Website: bh-photo
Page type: account-dashboard
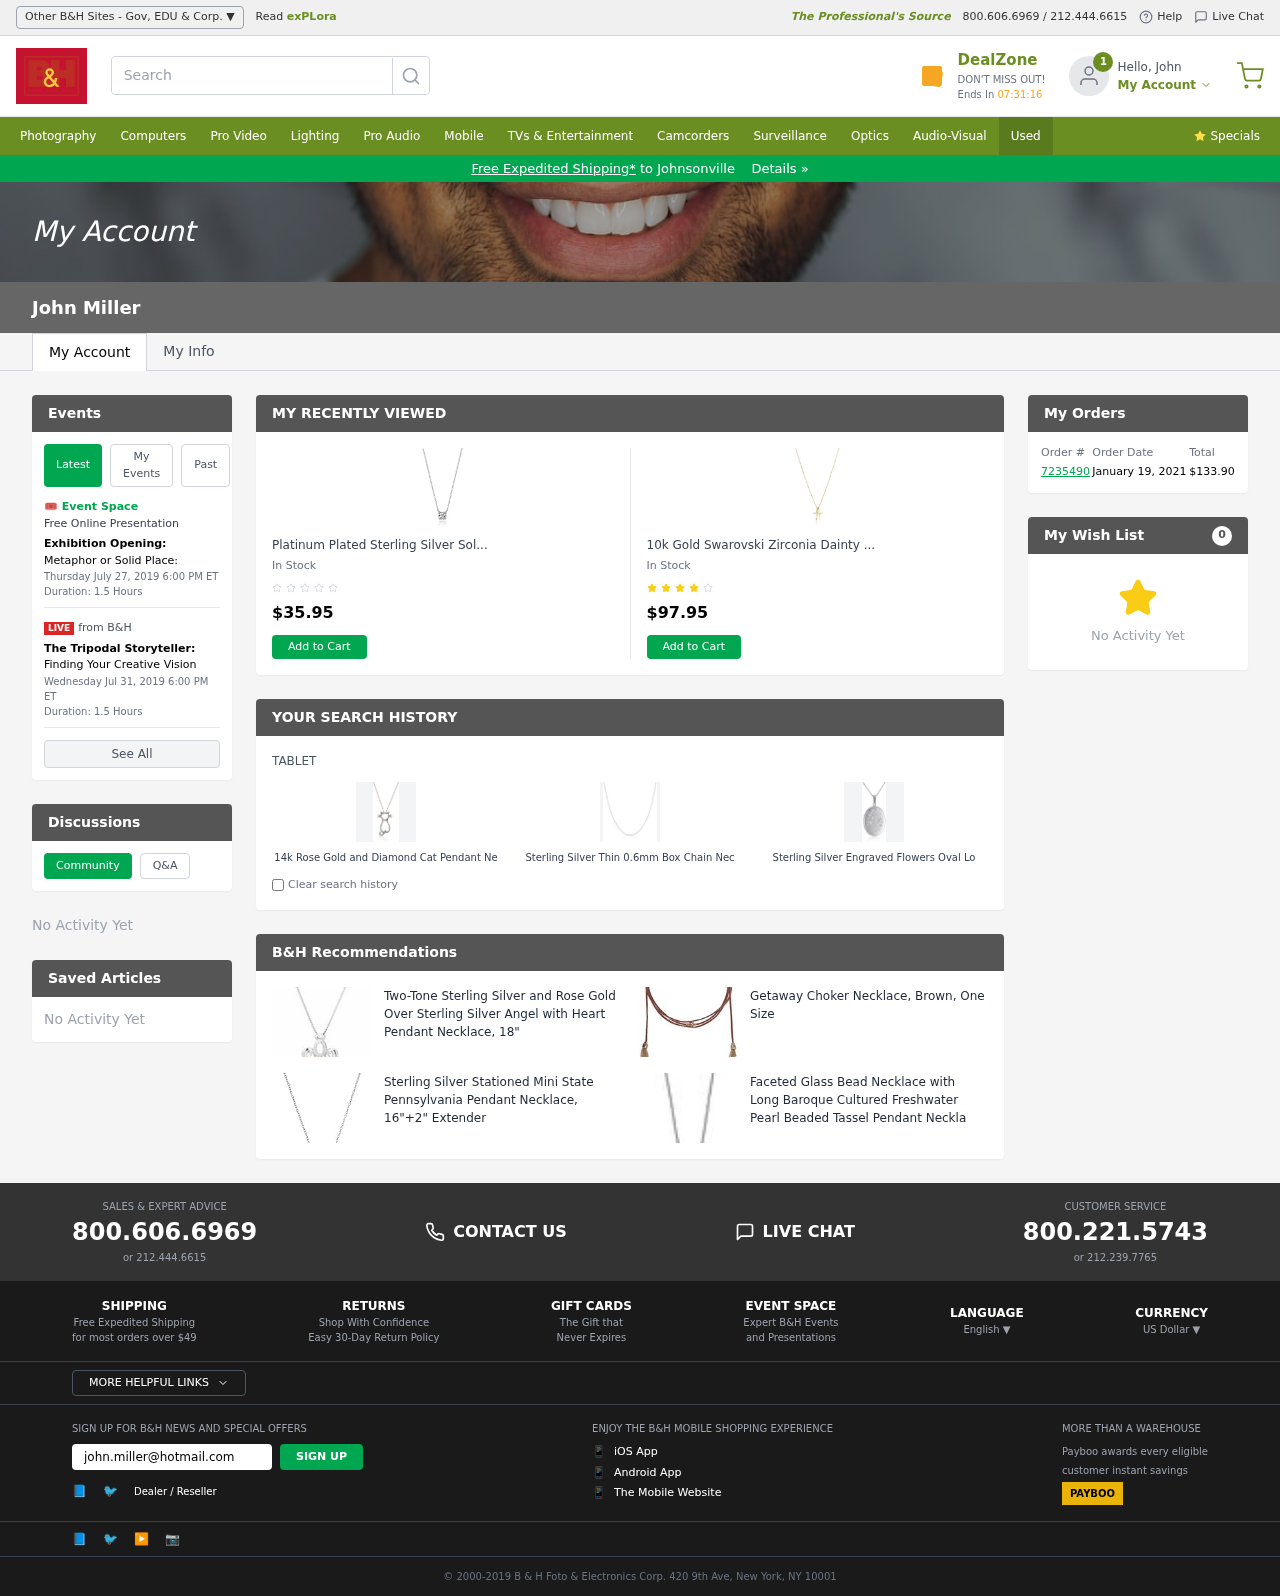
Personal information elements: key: PII_CITY
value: Johnsonville
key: PII_EMAIL
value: john.miller@hotmail.com
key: PII_FIRSTNAME
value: John
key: PII_FULLNAME
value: John Miller
Product elements: key: PRODUCT1_NAME
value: Platinum Plated Sterling Silver Solitaire Pendant Necklace set with Round Cut Swarovski Zirconia (1
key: PRODUCT1_PRICE
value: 35.95
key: PRODUCT2_NAME
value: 10k Gold Swarovski Zirconia Dainty Two Cross Pendant Necklace
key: PRODUCT2_PRICE
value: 97.95
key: PRODUCT3_NAME
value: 14k Rose Gold and Diamond Cat Pendant Necklace (1/6 cttw, I-J Color, I2-I3 Clarity)
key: PRODUCT4_NAME
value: Sterling Silver Thin 0.6mm Box Chain Necklace
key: PRODUCT5_NAME
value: Sterling Silver Engraved Flowers Oval Locket, 20"
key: PRODUCT6_NAME
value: Two-Tone Sterling Silver and Rose Gold Over Sterling Silver Angel with Heart Pendant Necklace, 18"
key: PRODUCT7_NAME
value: Getaway Choker Necklace, Brown, One Size
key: PRODUCT8_NAME
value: Sterling Silver Stationed Mini State Pennsylvania Pendant Necklace, 16"+2" Extender
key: PRODUCT9_NAME
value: Faceted Glass Bead Necklace with Long Baroque Cultured Freshwater Pearl Beaded Tassel Pendant Neckla
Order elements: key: ORDER_ID
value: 7235490
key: ORDER_DATE
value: January 19, 2021
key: ORDER_TOTAL
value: $133.90
Other elements: key: WISHLIST_COUNT
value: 0